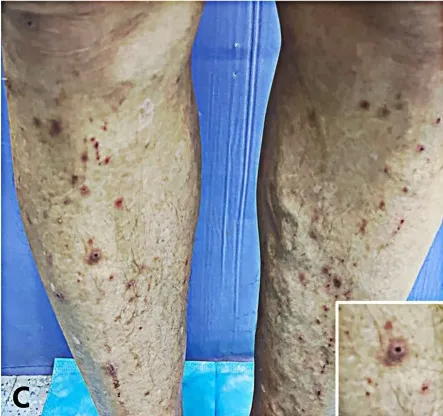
(C,D) The patient presented with multiple well-circumscribed keratotic papules bilaterally distributed on the lower extremities.
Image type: medical_photograph (skin_photograph)